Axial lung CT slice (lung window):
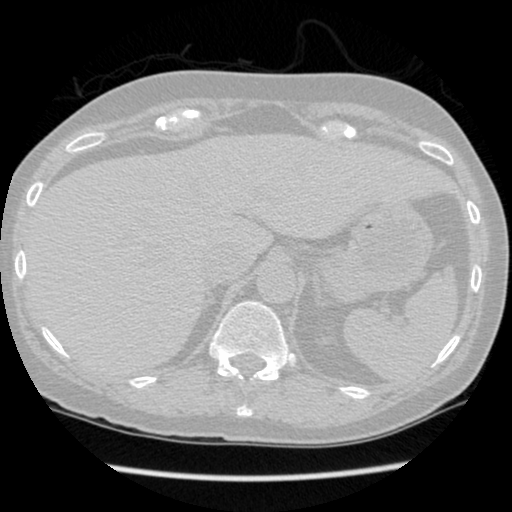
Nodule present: no